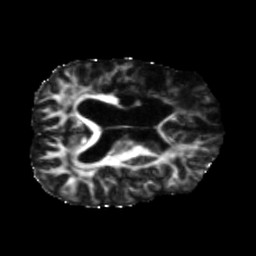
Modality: FA
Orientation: axial
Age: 56
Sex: male
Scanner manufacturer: siemens
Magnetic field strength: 3 T
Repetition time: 5.47 s
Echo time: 0.0854 s